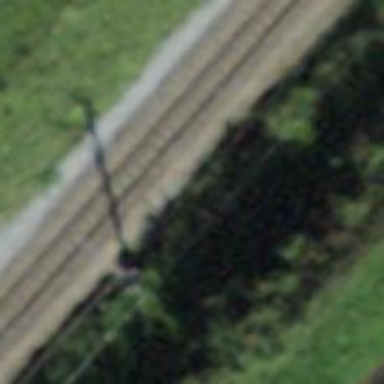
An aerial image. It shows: Power pole.